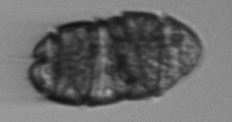
Label: Margalefidinium